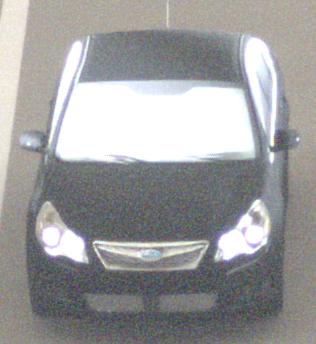
Make: Subaru
Model: Legacy 2.0R
Detailed model: Legacy (IV) Limousine
Model produced from: 2007/09
Model produced until: 2008/10
Doors: 4
Color: black
Road condition: dry road
Daytime: midday
Contrast: medium contrast